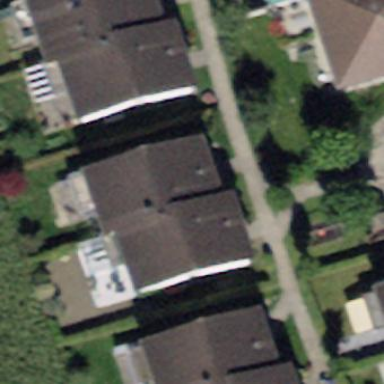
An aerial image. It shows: Semi-detached house.